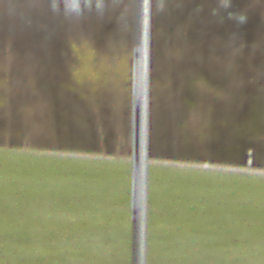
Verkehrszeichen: EndeGeschwindigkeit60
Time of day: MorningAfternoon
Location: Outdoor (Suburban)
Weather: Overcast
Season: NotSpecified
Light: Natural